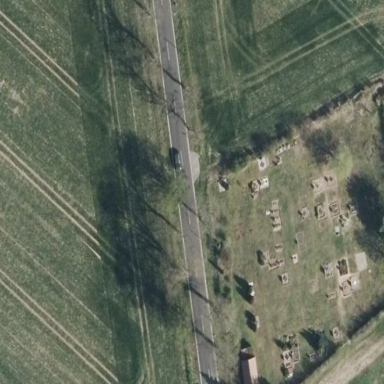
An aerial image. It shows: Graveyard.